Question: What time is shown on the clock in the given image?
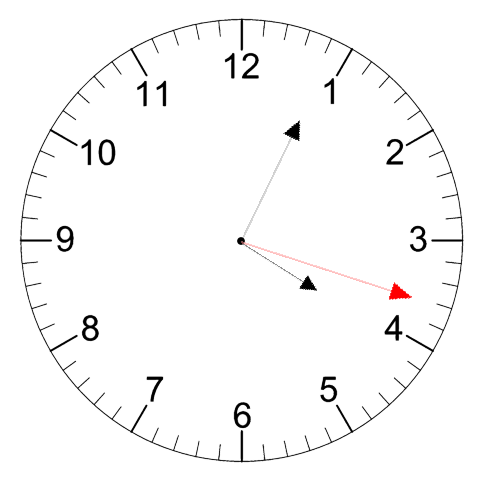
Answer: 04:04:18